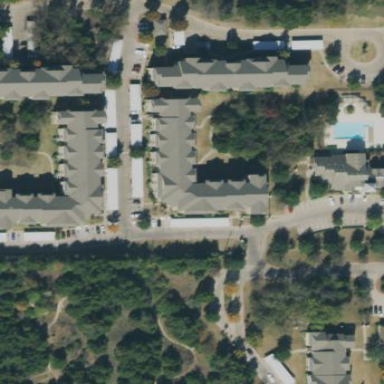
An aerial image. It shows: View of apartment building.